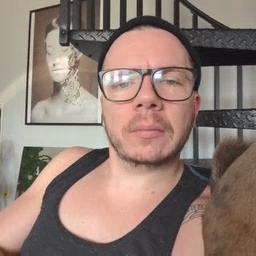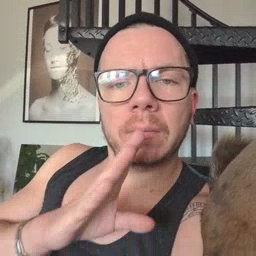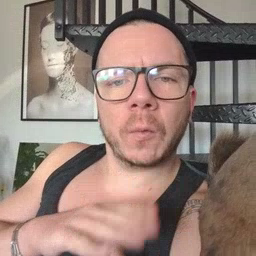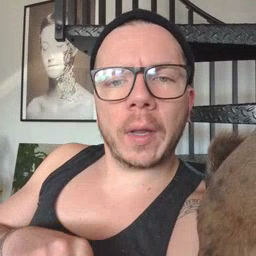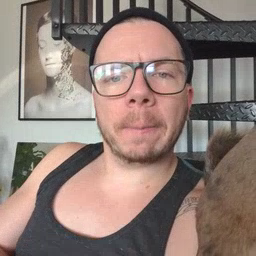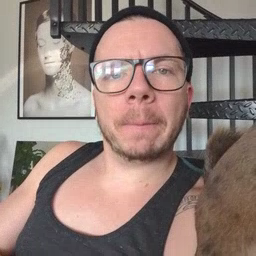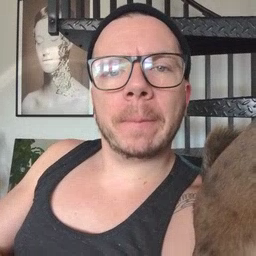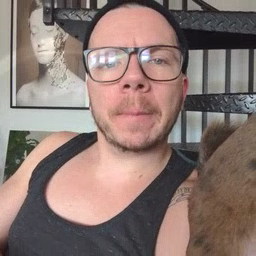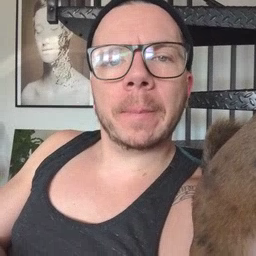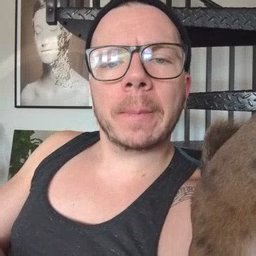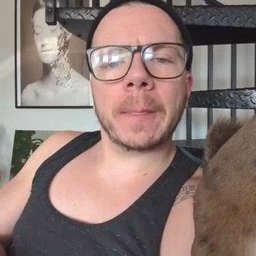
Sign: quiet